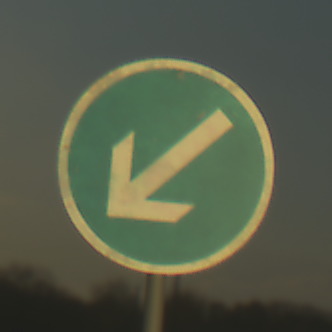
Verkehrszeichen: VorgeschriebeneVorbeifahrtLinks
Umgebung: Outdoor, RoadRail
Tageszeit: SunriseSunset
Wetter: PartlyCloudy
Licht: Natural
Jahreszeit: NotSpecified
Kontrast: HighContrast